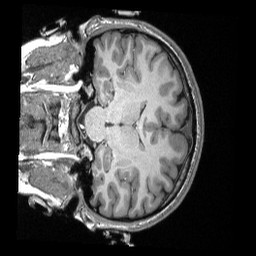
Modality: T1w
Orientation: coronal
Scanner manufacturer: siemens
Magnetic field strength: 3 T
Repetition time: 2.3 s
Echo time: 0.00308 s